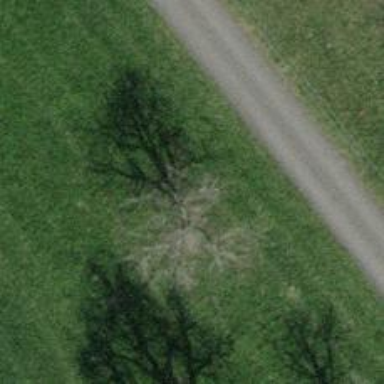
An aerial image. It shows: Urban tree adds touch of nature to the surroundings.